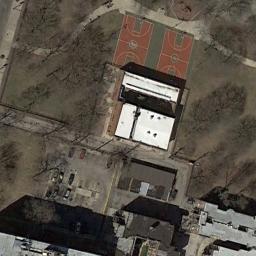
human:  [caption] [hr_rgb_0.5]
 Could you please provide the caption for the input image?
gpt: In front of the buildings are two basketball courts on the bare lawn .

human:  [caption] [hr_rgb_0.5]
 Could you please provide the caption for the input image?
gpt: Two basketball courts next to two white buildings and some trees beside .

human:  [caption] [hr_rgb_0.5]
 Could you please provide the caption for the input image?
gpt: There are two basketball courts on the open place next to a white building .

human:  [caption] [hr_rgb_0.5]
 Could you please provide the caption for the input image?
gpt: There are two basketball courts in front of the white building .

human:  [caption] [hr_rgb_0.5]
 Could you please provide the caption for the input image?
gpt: Many buildings are next to two basketball courts .